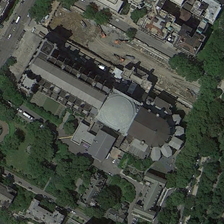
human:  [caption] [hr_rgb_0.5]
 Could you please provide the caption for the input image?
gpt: some buildings and many green trees are around a gray church .

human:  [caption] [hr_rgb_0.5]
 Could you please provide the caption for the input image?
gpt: some buildings and many green trees are around a gray church .

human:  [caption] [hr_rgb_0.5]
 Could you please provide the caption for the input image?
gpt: some buildings and many green trees are around a gray church .

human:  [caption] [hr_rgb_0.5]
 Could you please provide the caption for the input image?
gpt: some buildings and many green trees are around a gray church .

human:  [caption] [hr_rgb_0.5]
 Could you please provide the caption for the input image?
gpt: some buildings and many green trees are around a gray church .